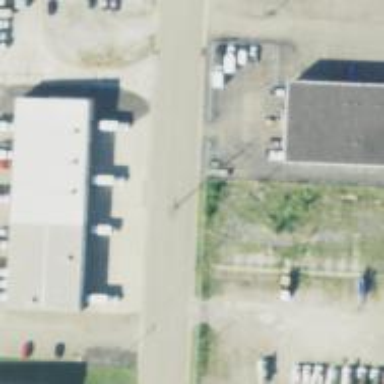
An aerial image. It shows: Power pole.